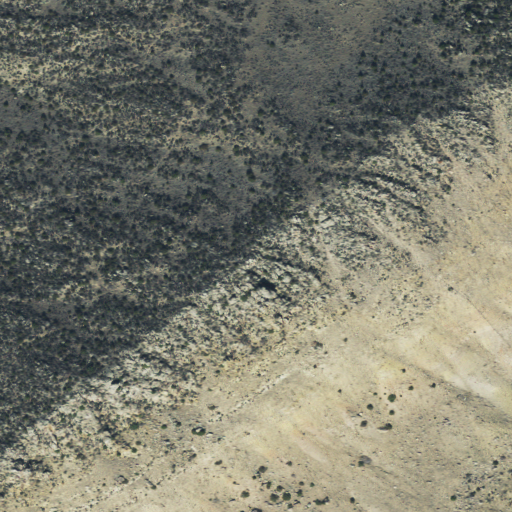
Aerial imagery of ridge(s) in Montana named Hogback containing shrub and grassland